Aerial crown-view tile of a tropical tree (Barro Colorado Island, Panama), acquired 20250317:
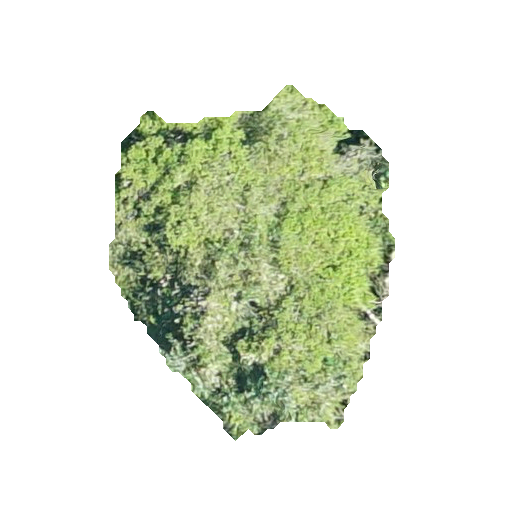
Species: Sloanea terniflora
GBIF accepted scientific name: Sloanea terniflora
Crown area: 108.693 m²